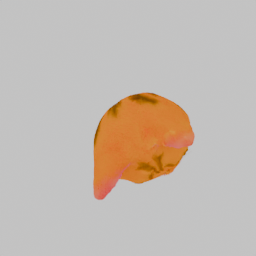
Label: animals